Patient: sex F, age 49
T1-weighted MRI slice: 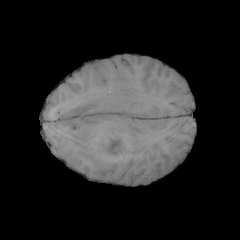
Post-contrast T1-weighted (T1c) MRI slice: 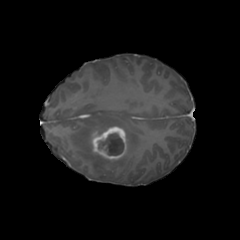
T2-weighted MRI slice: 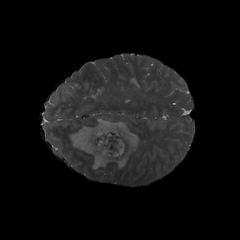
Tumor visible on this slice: yes
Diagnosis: Glioblastoma, IDH-wildtype
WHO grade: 4